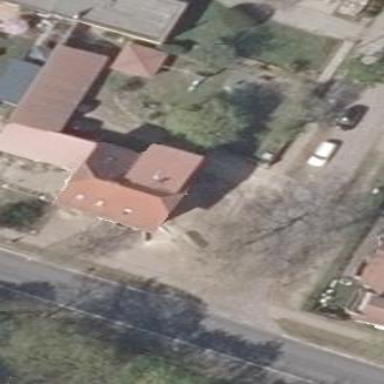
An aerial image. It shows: Detached building with roof shaped like quadruple saltbox.